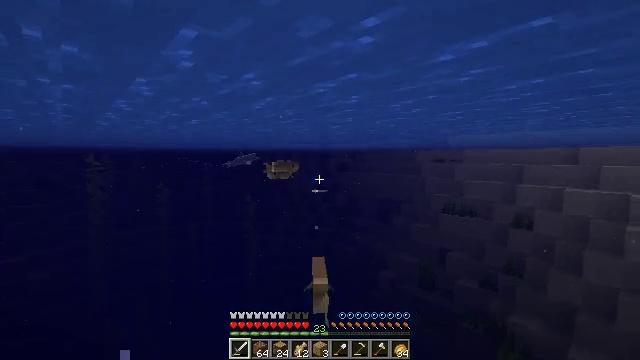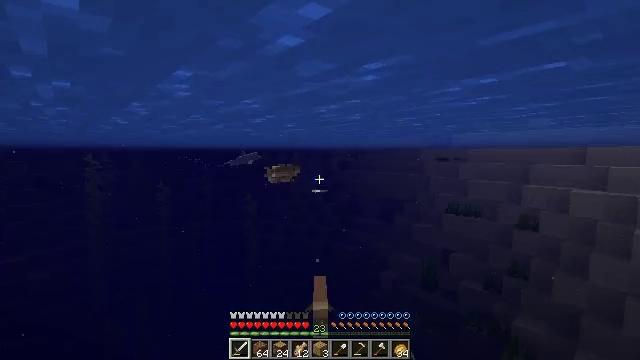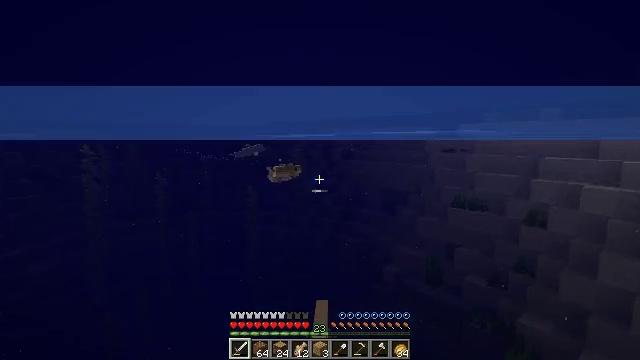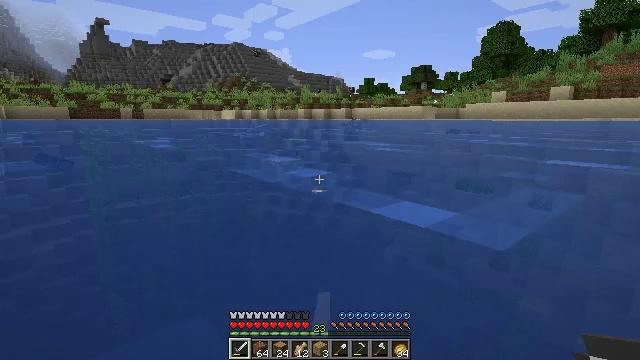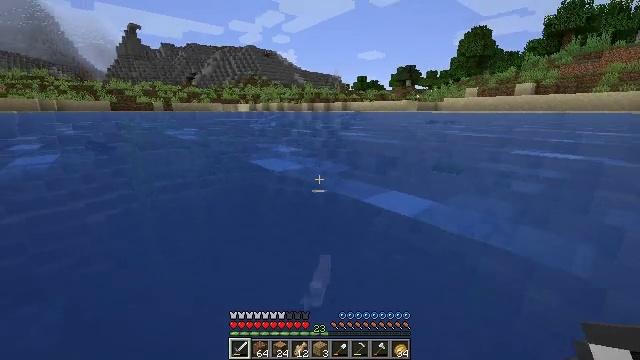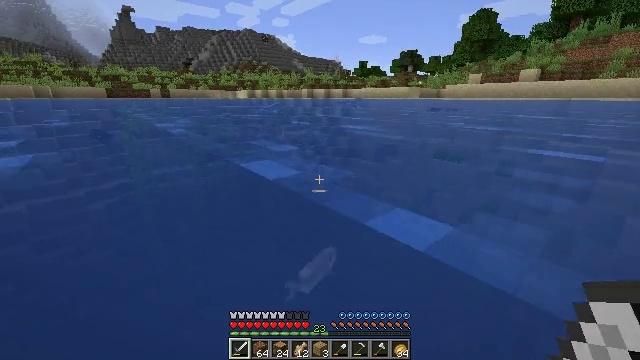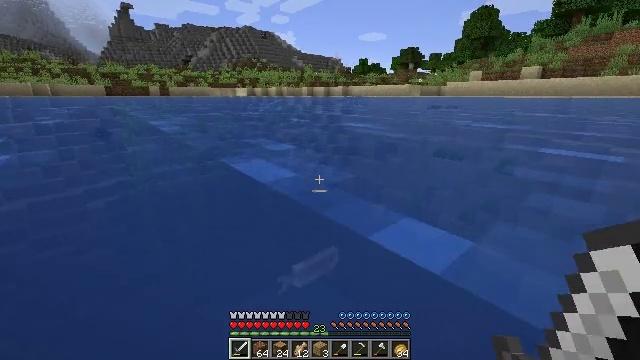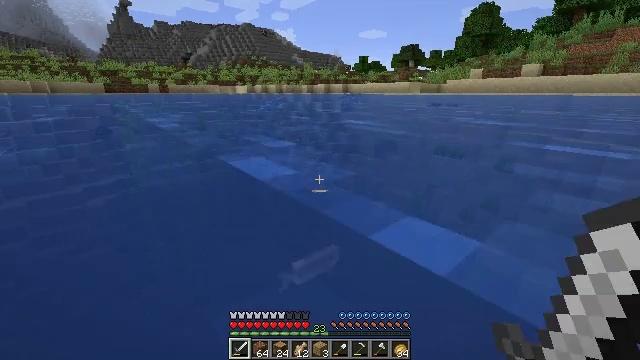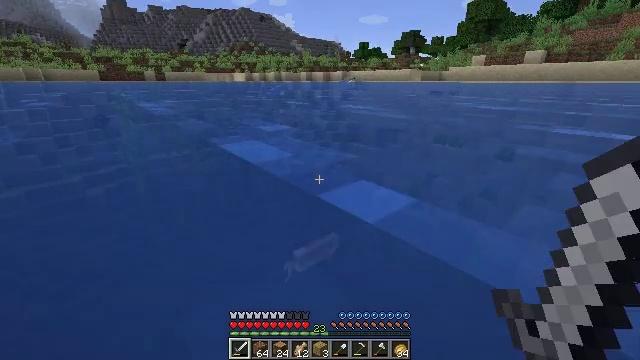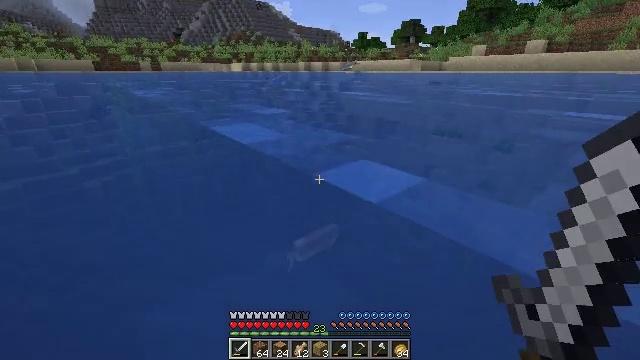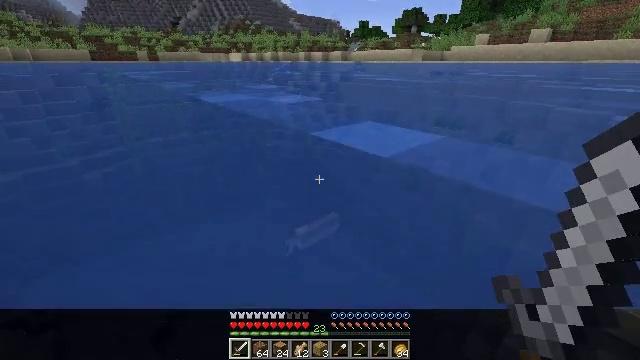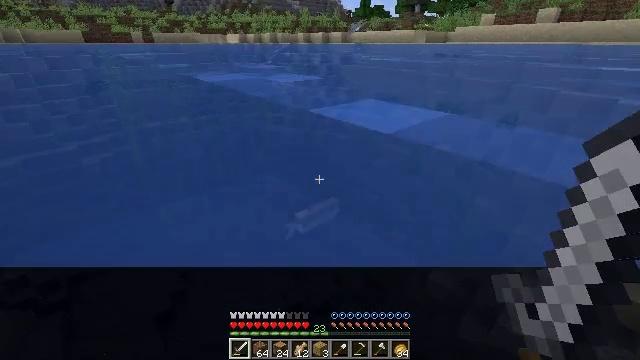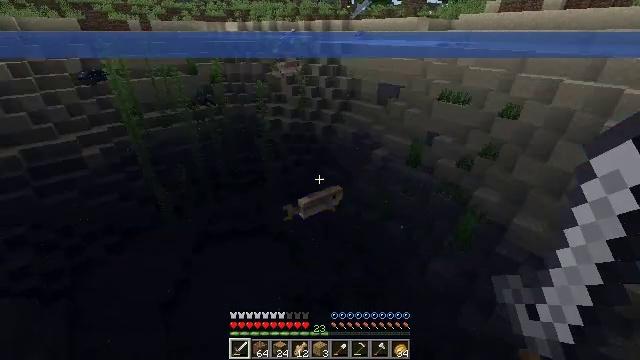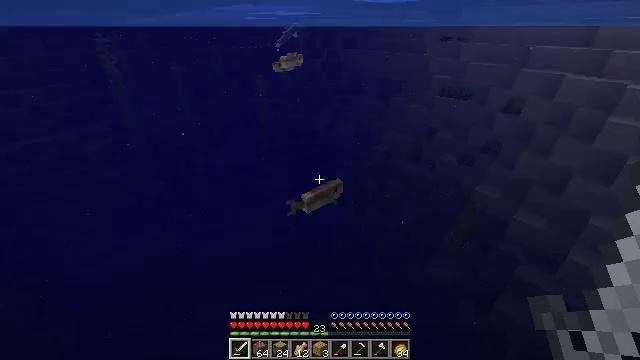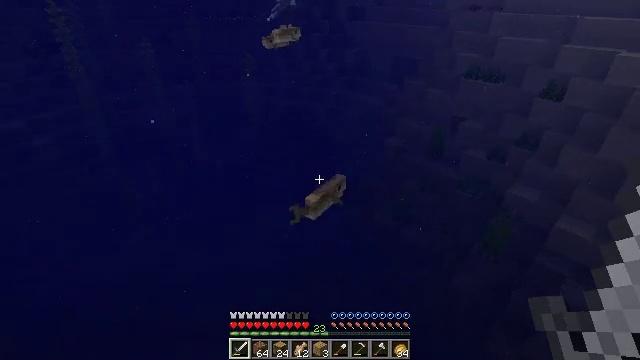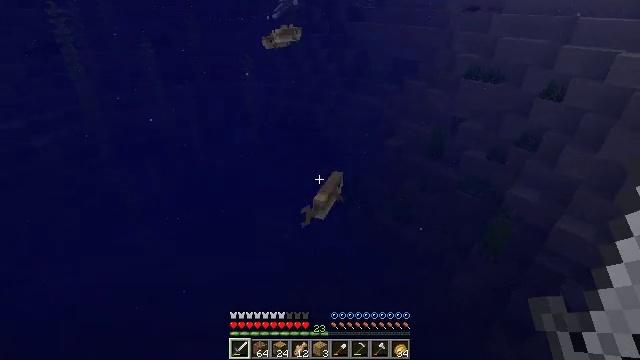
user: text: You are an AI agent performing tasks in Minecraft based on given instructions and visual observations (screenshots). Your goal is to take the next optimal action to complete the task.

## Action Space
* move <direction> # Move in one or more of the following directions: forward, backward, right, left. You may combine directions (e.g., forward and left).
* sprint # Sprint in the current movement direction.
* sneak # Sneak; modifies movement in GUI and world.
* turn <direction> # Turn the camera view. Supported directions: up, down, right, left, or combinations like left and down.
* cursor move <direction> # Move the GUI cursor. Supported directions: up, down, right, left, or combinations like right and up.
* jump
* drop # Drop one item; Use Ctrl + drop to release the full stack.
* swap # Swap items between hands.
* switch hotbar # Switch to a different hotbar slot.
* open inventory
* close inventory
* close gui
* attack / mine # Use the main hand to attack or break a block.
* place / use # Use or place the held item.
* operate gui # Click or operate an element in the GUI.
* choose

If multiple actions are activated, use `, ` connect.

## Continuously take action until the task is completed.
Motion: motion action
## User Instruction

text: Hunt fish.
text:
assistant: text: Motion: no_op
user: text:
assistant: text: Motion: turn down
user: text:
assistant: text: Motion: turn down
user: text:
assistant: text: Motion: turn down
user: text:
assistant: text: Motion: turn down
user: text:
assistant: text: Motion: no_op
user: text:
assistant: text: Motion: no_op
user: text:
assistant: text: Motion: turn down
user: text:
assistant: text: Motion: turn down
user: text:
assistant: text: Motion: turn down
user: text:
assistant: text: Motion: turn down
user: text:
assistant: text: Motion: turn down
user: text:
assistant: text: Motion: no_op
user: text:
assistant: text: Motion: no_op
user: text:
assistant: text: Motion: move forward
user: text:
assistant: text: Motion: move forward
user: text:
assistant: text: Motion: move forward
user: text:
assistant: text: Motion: move forward
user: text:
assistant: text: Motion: move forward
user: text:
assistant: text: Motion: move forward
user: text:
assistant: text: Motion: move forward
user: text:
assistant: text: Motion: move forward
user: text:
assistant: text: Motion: move forward
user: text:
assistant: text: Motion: move forward
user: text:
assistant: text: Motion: move forward, turn right and up
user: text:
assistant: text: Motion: move forward, turn right and up, attack / mine
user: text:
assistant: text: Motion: move forward, attack / mine
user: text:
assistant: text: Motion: move forward, attack / mine
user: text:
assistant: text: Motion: move forward, attack / mine
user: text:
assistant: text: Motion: move forward